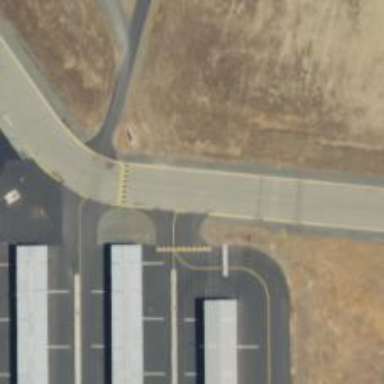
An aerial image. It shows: View of taxiway at the airport.